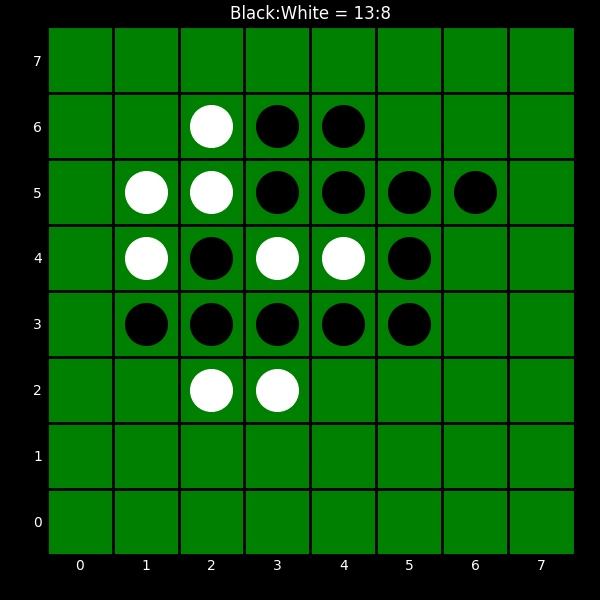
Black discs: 13
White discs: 8